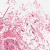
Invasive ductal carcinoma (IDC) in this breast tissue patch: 0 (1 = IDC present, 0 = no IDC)